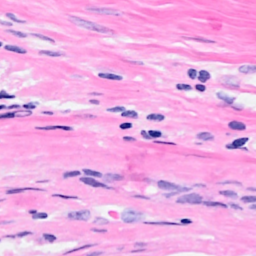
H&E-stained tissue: Breast